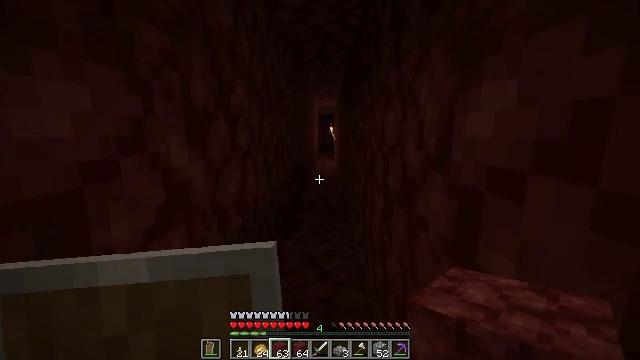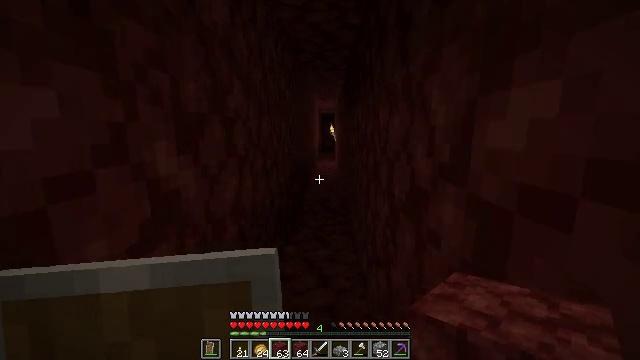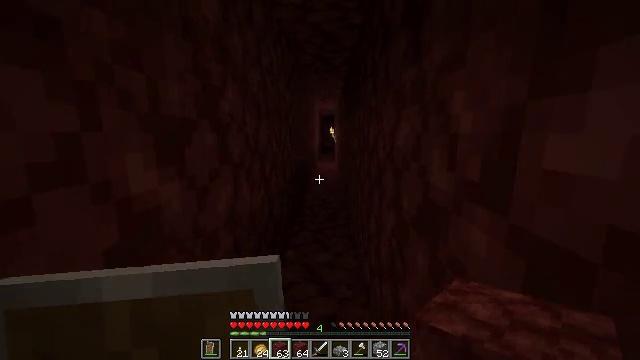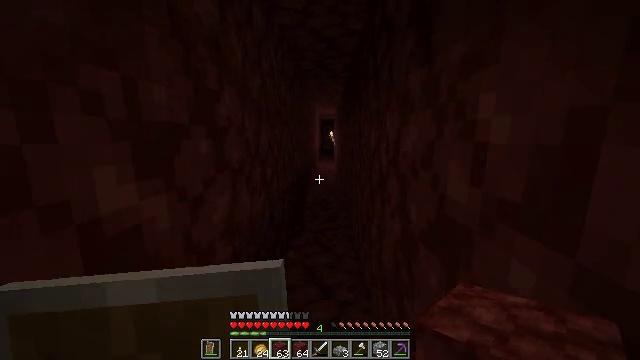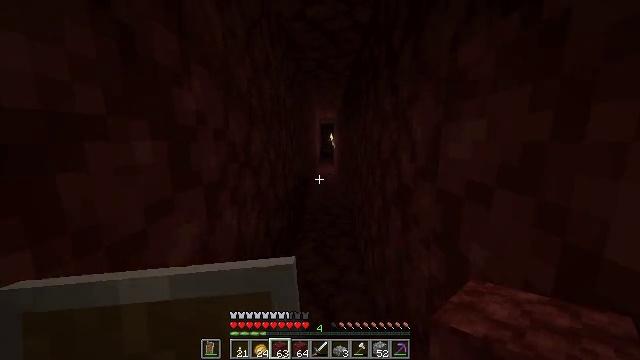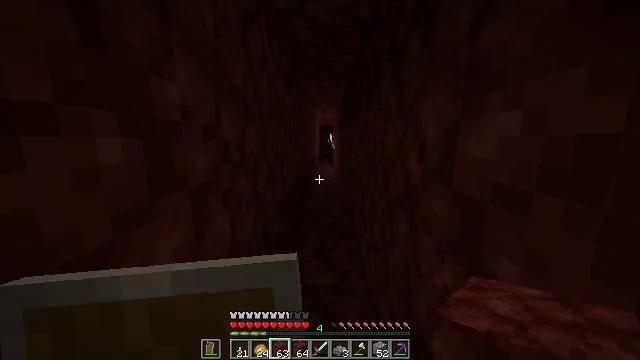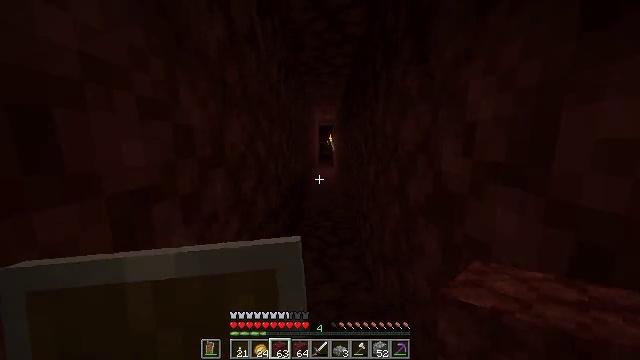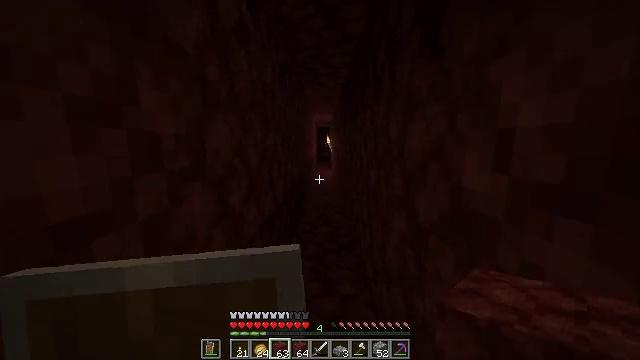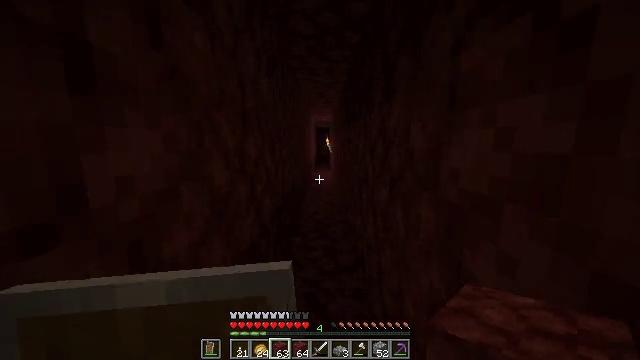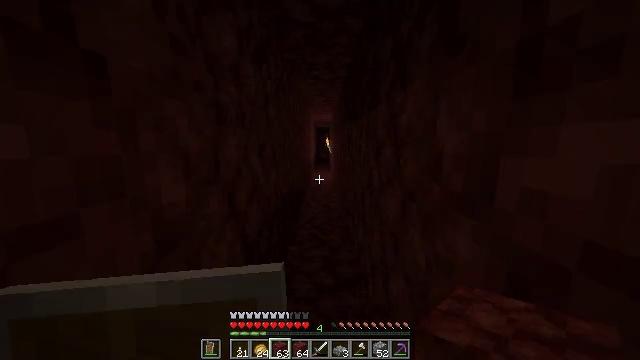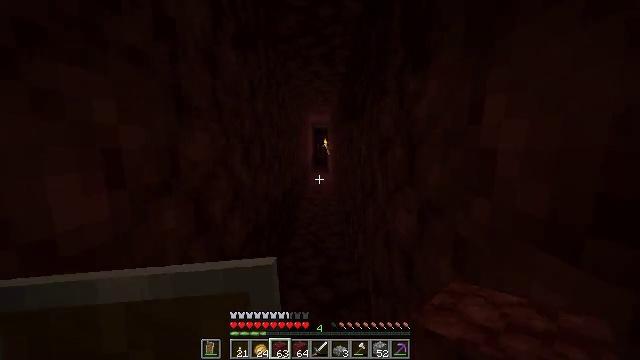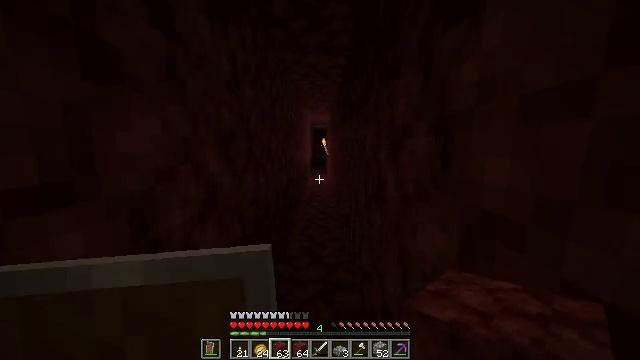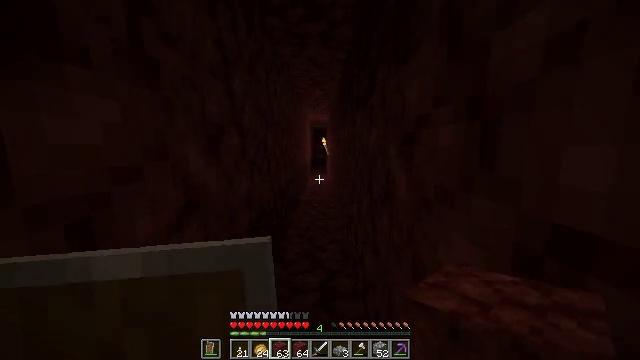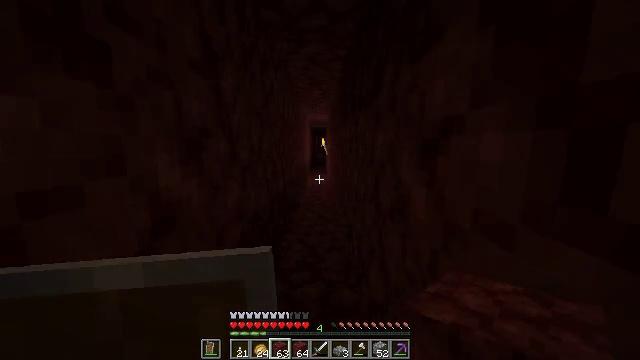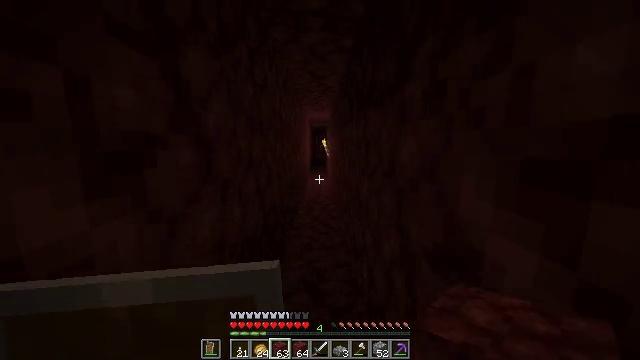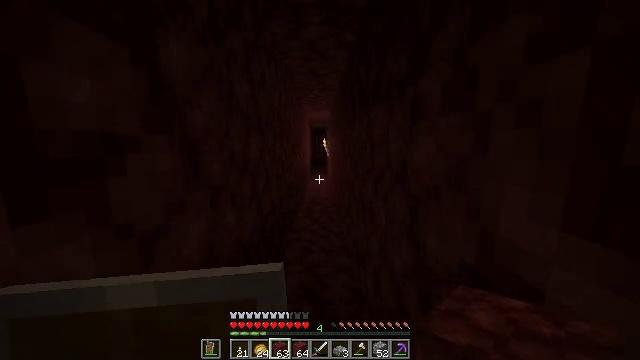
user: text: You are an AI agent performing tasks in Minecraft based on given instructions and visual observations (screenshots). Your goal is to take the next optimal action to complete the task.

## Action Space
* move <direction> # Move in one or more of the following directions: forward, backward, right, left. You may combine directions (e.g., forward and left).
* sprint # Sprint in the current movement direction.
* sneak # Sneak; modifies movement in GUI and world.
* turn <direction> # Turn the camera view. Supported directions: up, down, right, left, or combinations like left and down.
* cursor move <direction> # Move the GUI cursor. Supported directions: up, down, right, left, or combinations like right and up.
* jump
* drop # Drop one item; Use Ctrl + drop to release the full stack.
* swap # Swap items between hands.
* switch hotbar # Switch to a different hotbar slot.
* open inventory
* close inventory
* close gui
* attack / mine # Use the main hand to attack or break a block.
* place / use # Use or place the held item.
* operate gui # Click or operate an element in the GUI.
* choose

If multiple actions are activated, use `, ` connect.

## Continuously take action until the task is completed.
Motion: motion action
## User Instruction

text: Extract nether quartz by breaking the ore.
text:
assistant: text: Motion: move forward
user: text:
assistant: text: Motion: move forward
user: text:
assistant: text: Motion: move forward
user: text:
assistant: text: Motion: move forward
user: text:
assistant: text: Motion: move forward
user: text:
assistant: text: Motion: move forward
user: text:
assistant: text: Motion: move forward
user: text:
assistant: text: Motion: move forward
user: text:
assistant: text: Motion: move forward
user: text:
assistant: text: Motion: move forward
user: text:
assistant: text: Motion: move forward
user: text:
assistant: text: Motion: move forward
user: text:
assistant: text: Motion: move forward
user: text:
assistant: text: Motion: move forward
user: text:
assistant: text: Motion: move forward
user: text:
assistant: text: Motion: move forward
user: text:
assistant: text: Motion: move forward
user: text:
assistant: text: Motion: move forward
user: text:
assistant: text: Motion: move forward
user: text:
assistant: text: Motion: move forward
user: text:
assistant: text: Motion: move forward
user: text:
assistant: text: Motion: move forward
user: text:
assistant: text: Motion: move forward
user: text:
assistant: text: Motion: move forward
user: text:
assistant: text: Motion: move forward
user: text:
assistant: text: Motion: move forward
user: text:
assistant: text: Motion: move forward
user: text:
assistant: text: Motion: move forward
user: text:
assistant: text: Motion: move forward
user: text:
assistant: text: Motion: move forward